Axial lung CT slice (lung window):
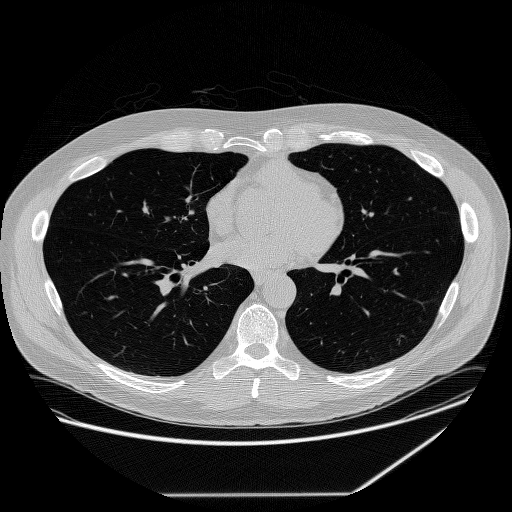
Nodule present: no